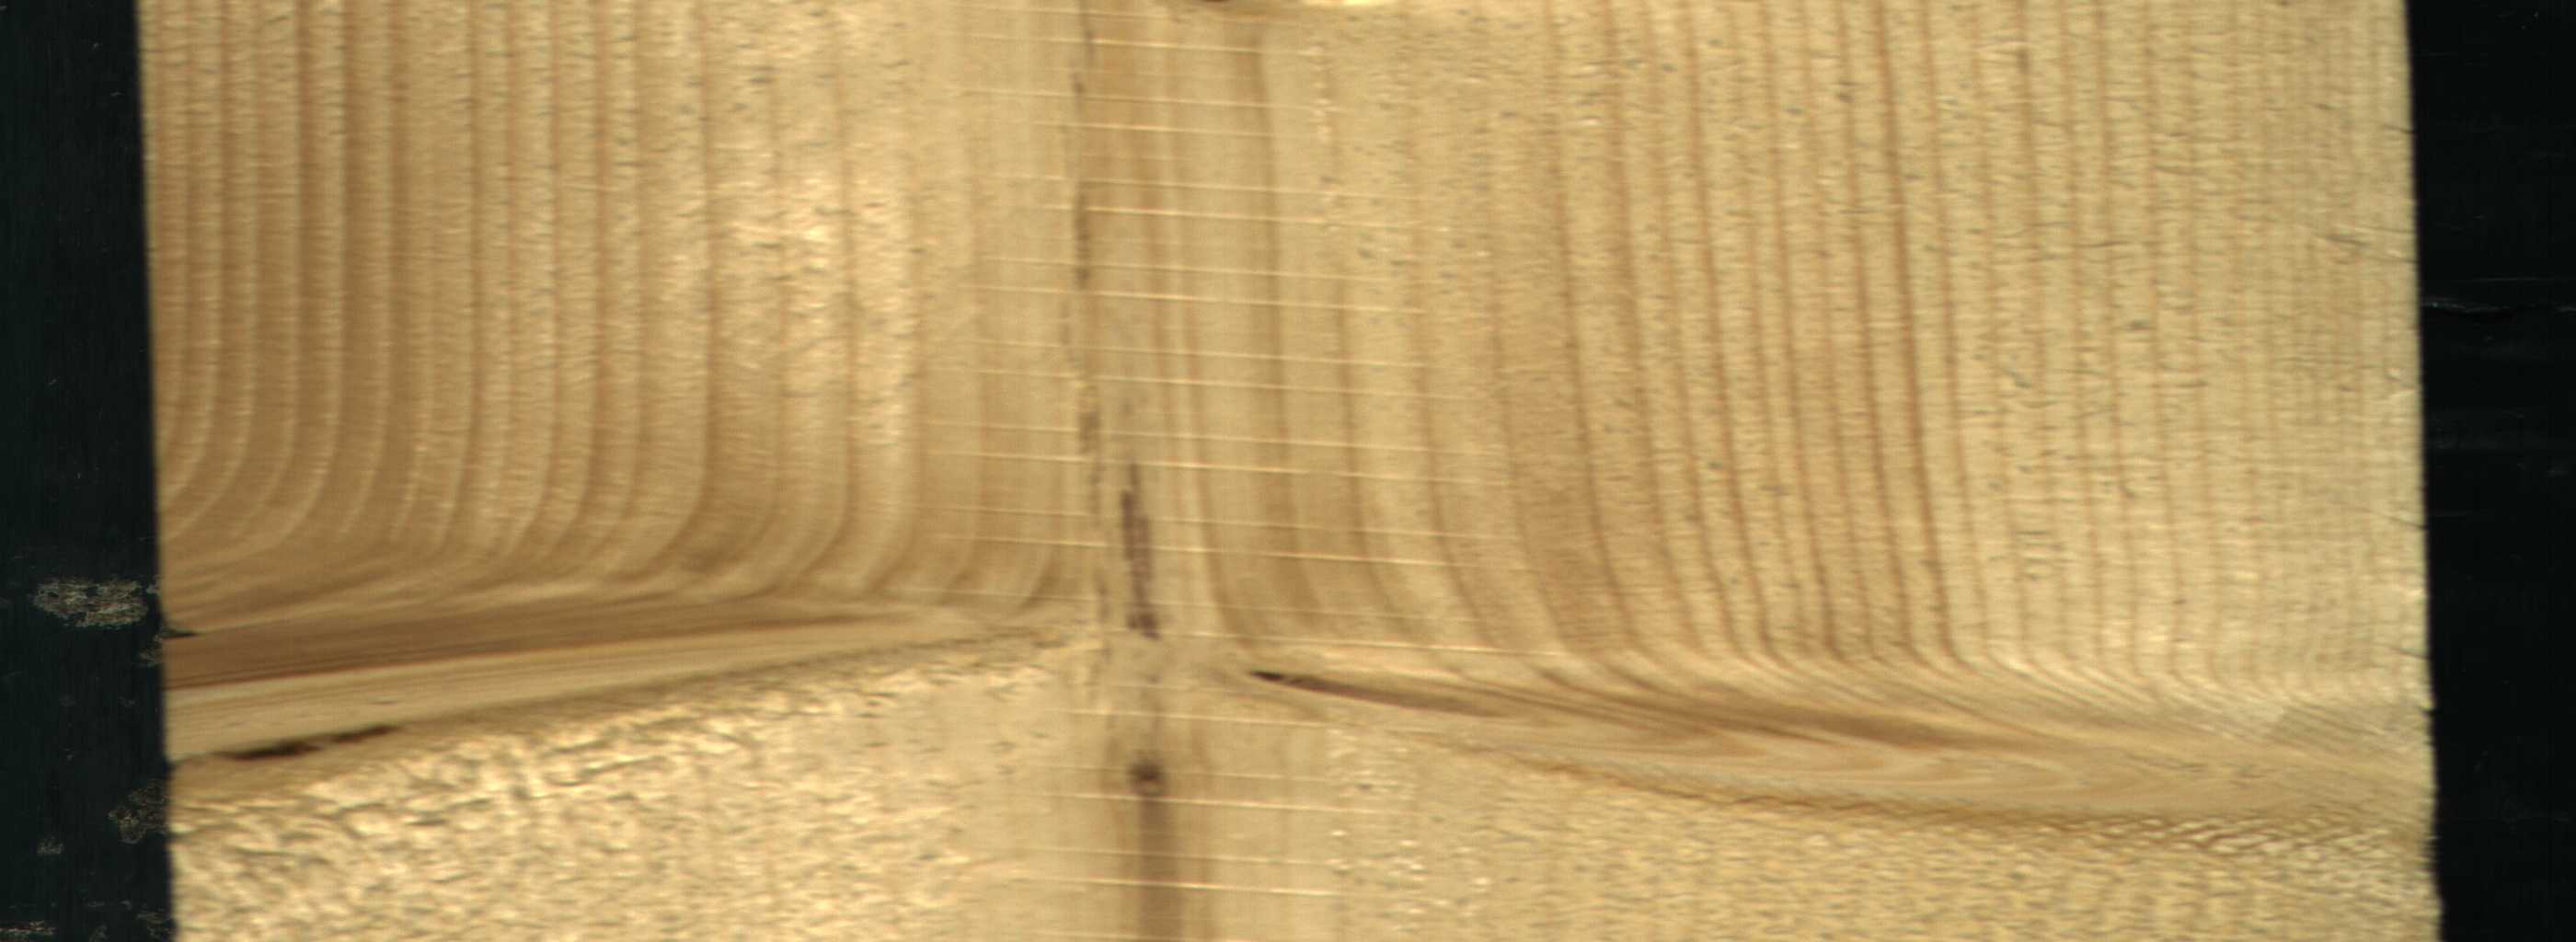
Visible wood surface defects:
Quartzity
Live_Knot
Live_Knot